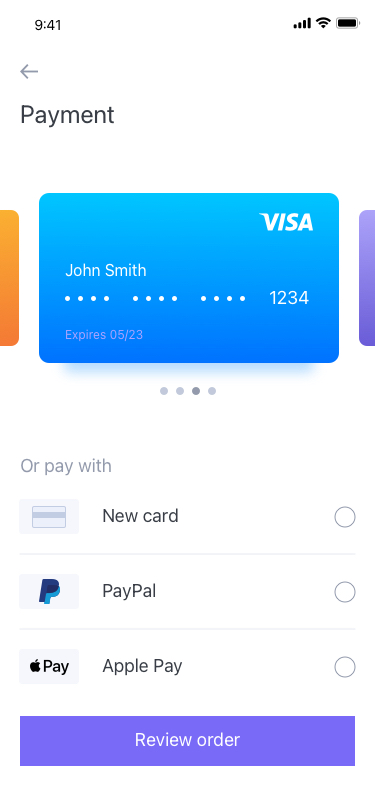
Text in this UI design:
Apple Pay
PayPal
New card
Or pay with
1234
John Smith
Expires 05/23
Payment